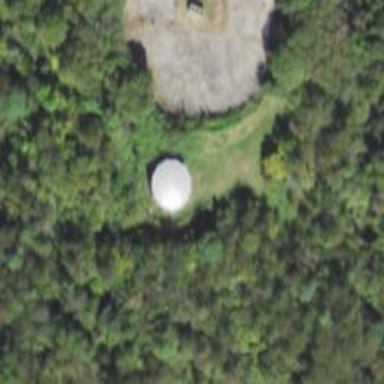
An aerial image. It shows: Storage tank with man-made structure.